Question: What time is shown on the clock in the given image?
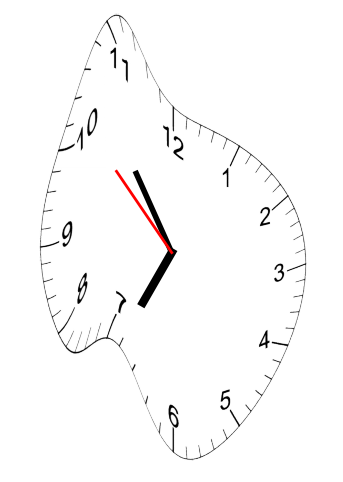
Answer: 06:53:52